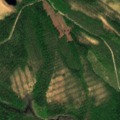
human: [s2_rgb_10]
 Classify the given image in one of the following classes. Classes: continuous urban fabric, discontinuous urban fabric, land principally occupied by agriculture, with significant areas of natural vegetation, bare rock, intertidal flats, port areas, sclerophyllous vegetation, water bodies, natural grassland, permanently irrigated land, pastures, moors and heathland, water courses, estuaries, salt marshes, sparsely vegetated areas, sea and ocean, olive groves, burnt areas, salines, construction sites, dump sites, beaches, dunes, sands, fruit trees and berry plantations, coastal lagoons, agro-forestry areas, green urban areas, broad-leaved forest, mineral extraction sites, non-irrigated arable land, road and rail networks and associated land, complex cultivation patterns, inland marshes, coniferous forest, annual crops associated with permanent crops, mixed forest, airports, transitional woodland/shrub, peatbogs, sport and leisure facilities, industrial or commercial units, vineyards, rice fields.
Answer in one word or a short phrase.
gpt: coniferous forest, mixed forest, transitional woodland/shrub